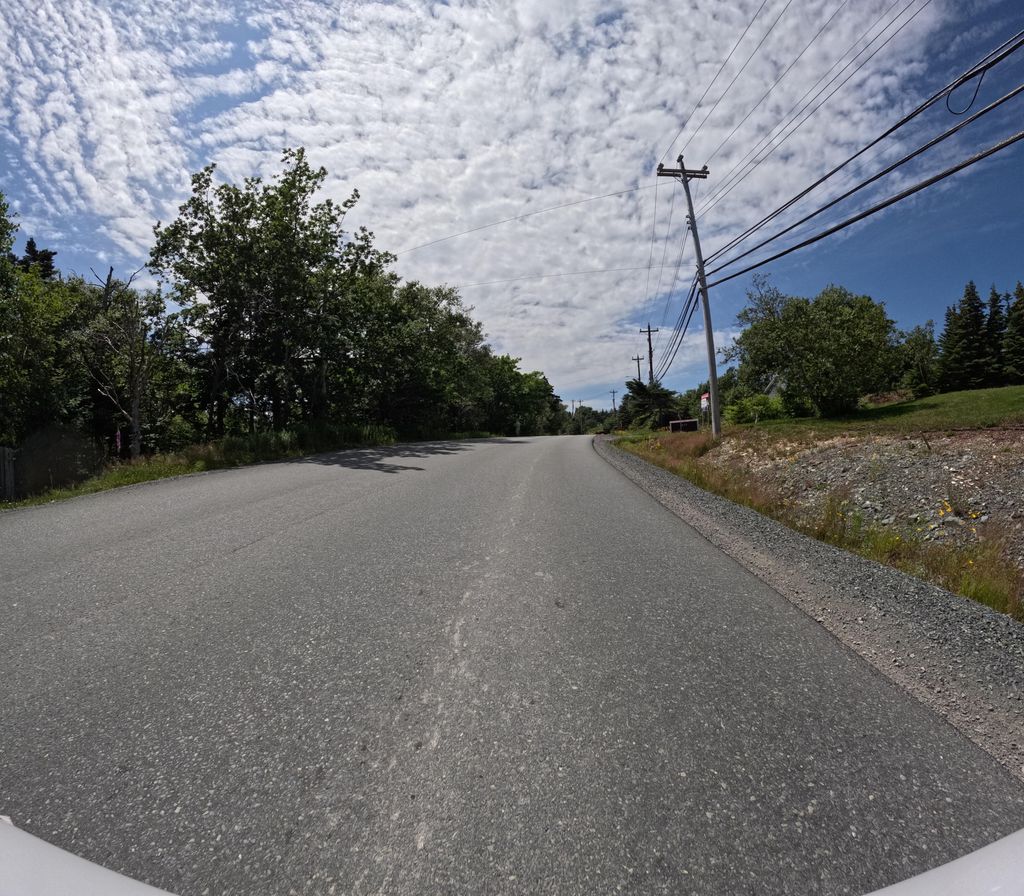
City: st_johns